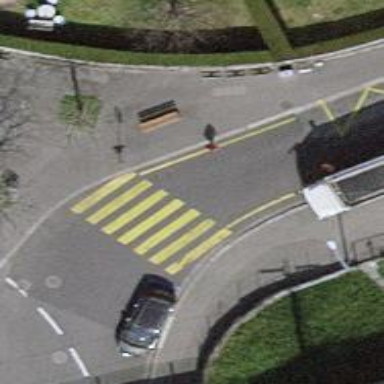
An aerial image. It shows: Uncontrolled road crossing.